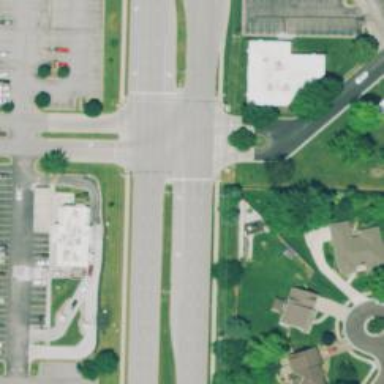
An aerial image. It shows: Solid stop line on the road.